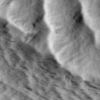
Atmospheric dust classification: not_dusty